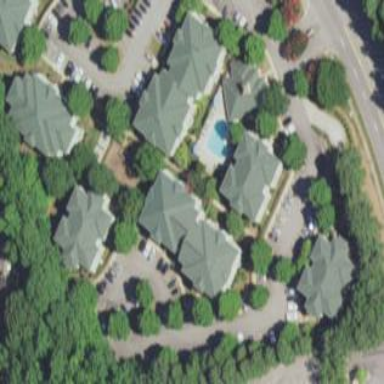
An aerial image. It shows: Residential building.